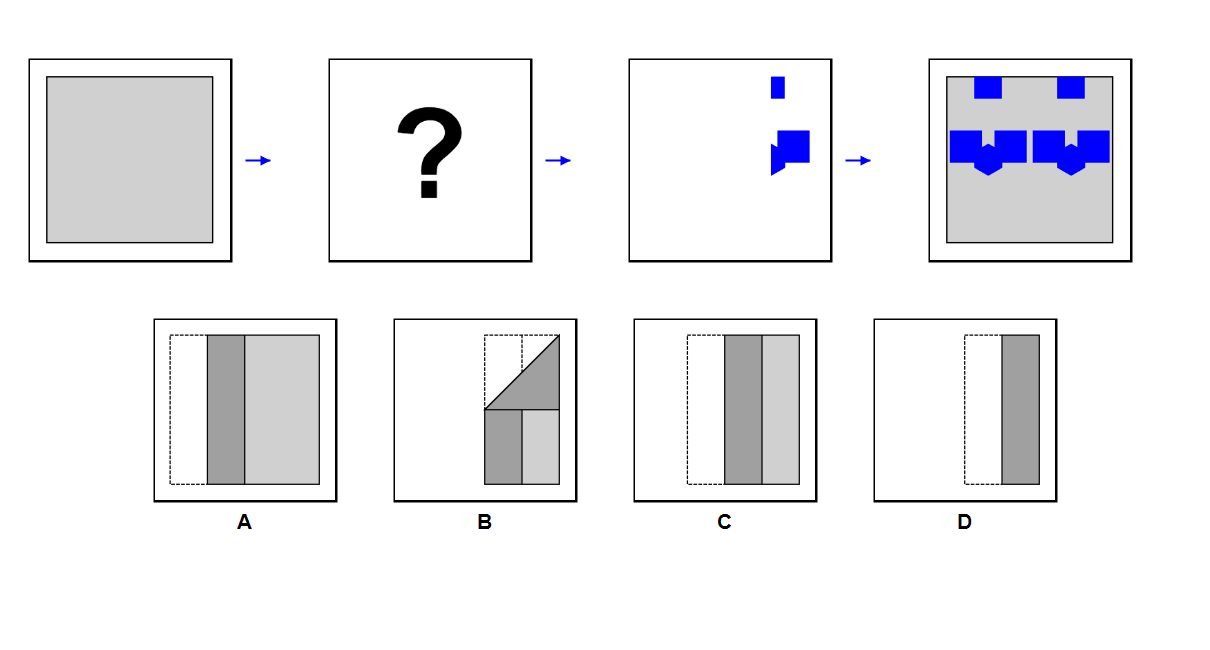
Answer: B